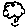
Label: cloud